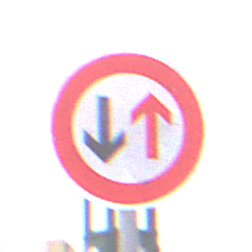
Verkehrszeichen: VorrangDesGegenverkehrs
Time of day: MorningAfternoon
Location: Outdoor (Urban)
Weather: Overcast
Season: NotSpecified
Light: Natural